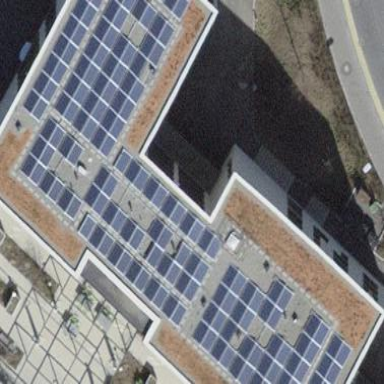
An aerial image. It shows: Solar power generator.